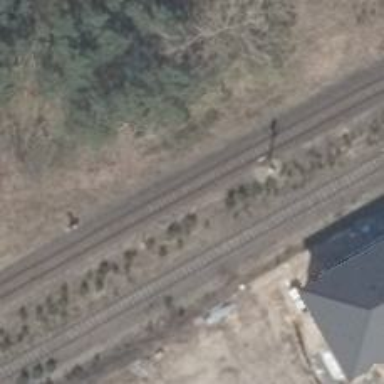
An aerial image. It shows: Railway signal.